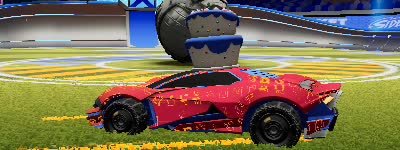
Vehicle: werewolf